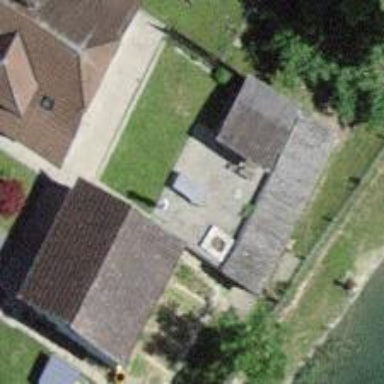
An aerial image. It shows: Shed building.